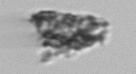
Label: detritus